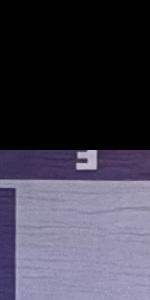
Label: Empty